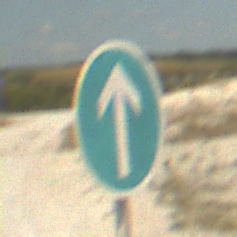
Verkehrszeichen: VorgeschriebeneFahrtrichtungGeradeaus
Umgebung: Outdoor, Beach
Tageszeit: Midday
Wetter: PartlyCloudy
Licht: Natural
Jahreszeit: NotSpecified
Kontrast: HighContrast